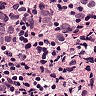
Metastatic tissue present: yes